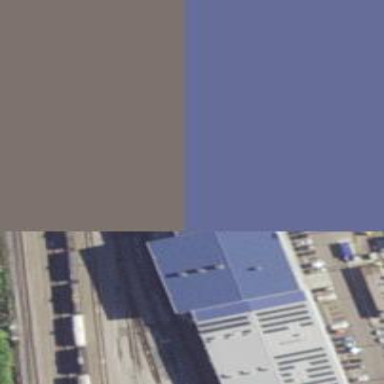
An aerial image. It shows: Railway yard used for servicing trains.